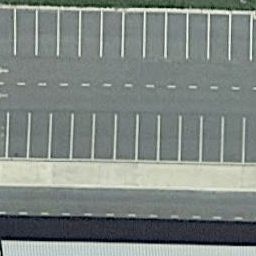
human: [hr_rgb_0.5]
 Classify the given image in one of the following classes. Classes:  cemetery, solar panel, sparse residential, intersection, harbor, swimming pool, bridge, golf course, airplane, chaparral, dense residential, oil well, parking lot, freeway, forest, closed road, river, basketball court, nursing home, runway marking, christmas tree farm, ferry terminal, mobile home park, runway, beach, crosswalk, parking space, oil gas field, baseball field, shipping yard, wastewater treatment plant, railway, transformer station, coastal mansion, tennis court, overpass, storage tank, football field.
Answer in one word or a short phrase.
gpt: parking space